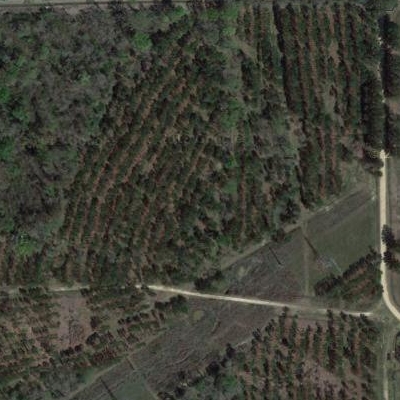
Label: eForest